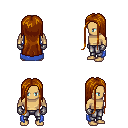
a pixel art fantasy rpg character, male body template, human, tanned skin, blue cape, metal pants, brunette extra-long hairstyle, metal gloves, four views (front, back, left, right), 2x2 character sprite sheet, small pixel art, hard edges, no anti-aliasing